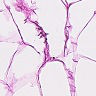
Metastatic tissue present: no